Chest X-ray. View position: AP
Patient age: 76
Patient sex: M
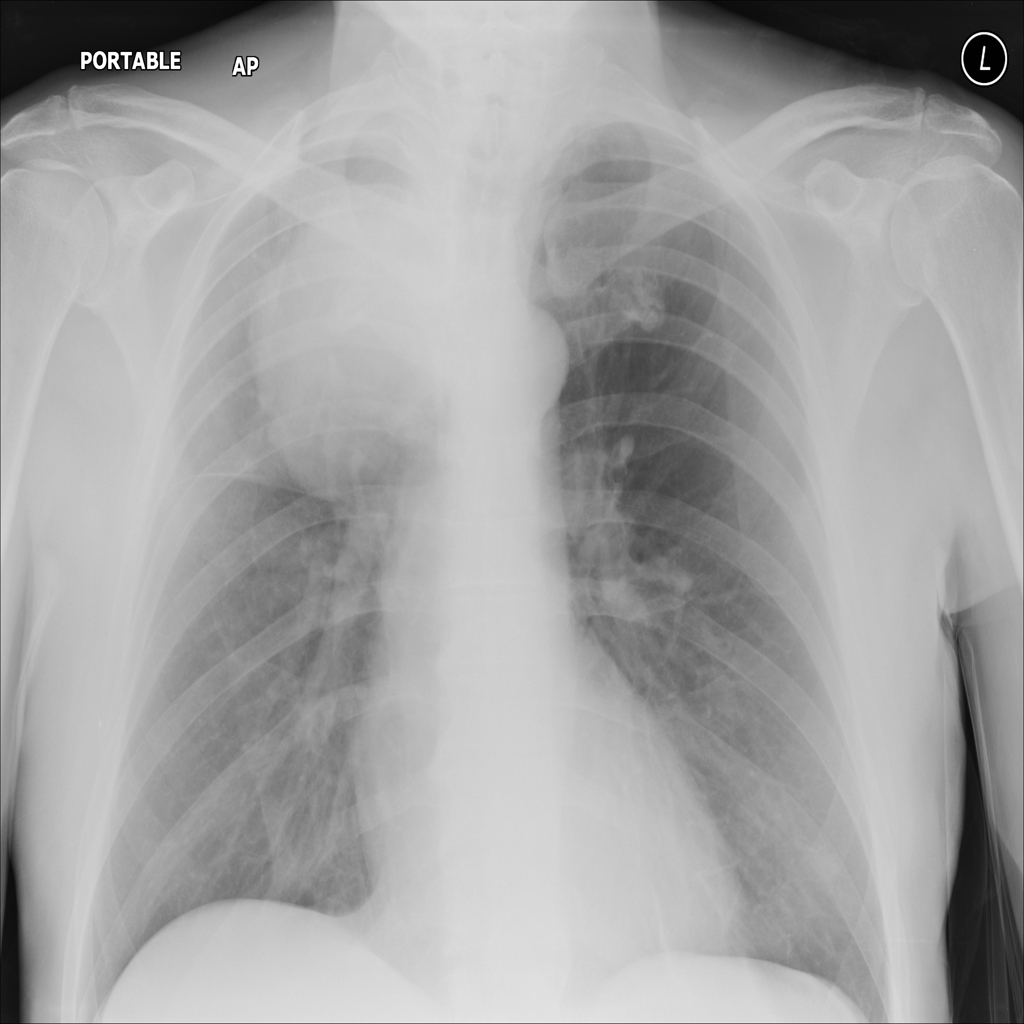
Finding: Pneumothorax